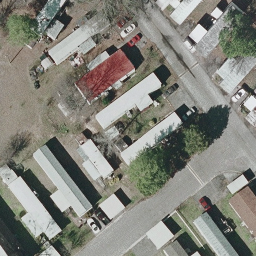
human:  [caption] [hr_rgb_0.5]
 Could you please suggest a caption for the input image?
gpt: Some mobile homes are arranged haphazardly with some cars parked at the roadside in the mobile home park .

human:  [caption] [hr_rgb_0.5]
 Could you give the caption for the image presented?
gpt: Many mobile homes with some plants beside in the mobile home park .

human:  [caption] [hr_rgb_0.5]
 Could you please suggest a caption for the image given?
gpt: Some mobile homes are arranged haphazardly in the mobile home park .

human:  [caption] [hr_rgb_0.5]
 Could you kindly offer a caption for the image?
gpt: Many mobile homes arranged haphazardly in the mobile home park and some roads go through this area .

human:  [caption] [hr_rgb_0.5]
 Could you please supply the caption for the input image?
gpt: Some mobile homes arranged haphazardly and some roads go through this area .